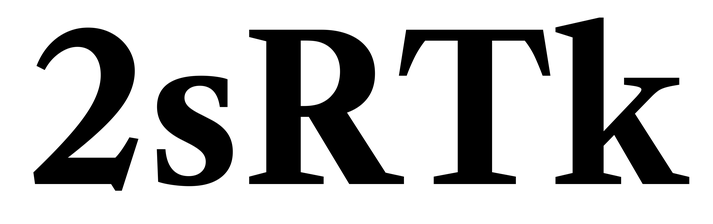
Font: LibreCaslonText_Bold